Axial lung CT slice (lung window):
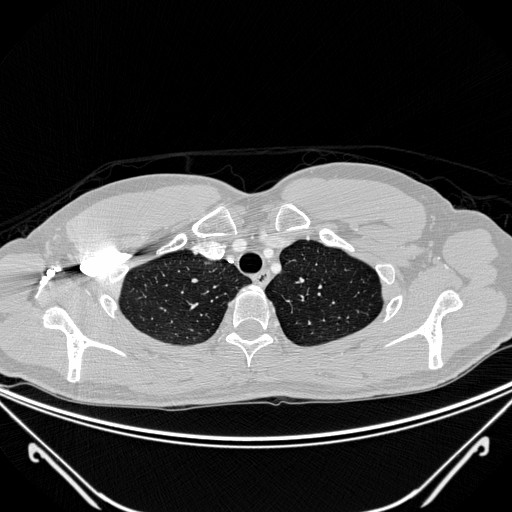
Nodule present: no